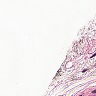
Metastatic tissue present: no